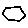
Label: hexagon